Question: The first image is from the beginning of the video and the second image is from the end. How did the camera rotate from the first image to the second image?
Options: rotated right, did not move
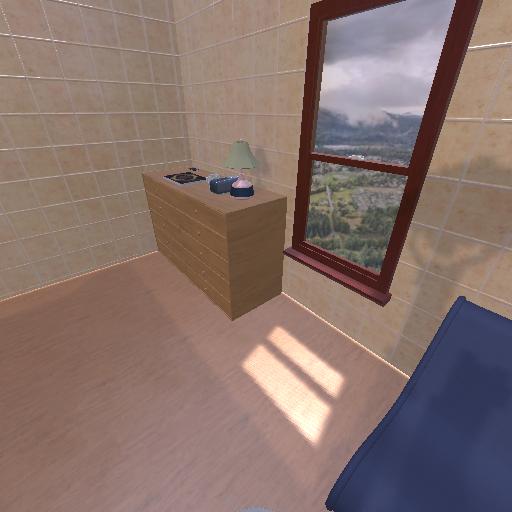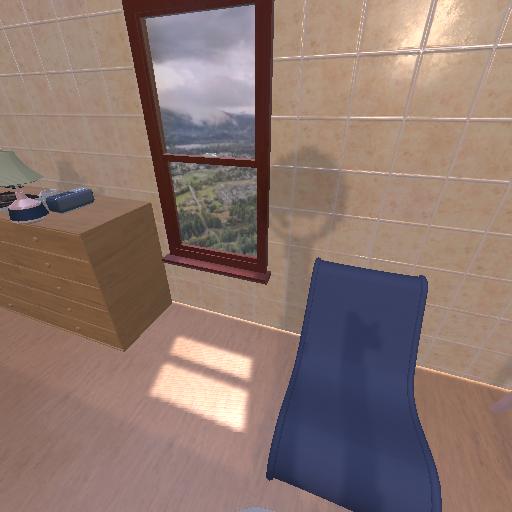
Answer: rotated right